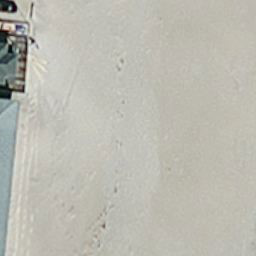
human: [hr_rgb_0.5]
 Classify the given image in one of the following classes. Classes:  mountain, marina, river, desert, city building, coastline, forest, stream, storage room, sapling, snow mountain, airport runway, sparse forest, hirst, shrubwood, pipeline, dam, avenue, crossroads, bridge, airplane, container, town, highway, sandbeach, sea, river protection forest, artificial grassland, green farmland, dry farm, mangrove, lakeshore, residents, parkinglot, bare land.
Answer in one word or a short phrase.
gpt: sandbeach